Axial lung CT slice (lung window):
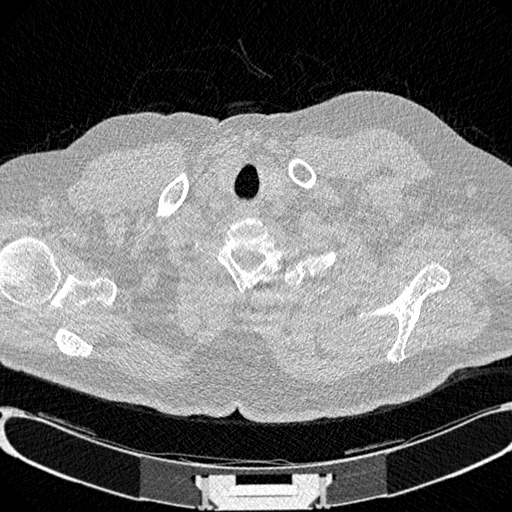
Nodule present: no